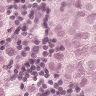
Metastatic tissue present: yes